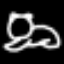
Label: frog